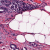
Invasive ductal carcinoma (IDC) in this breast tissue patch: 0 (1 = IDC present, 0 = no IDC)